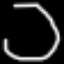
Label: octagon